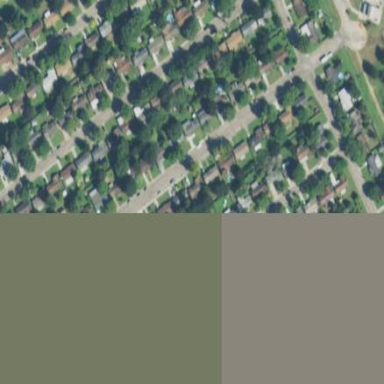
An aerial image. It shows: This residential area consists of single-family homes.